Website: walmart
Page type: billing-address
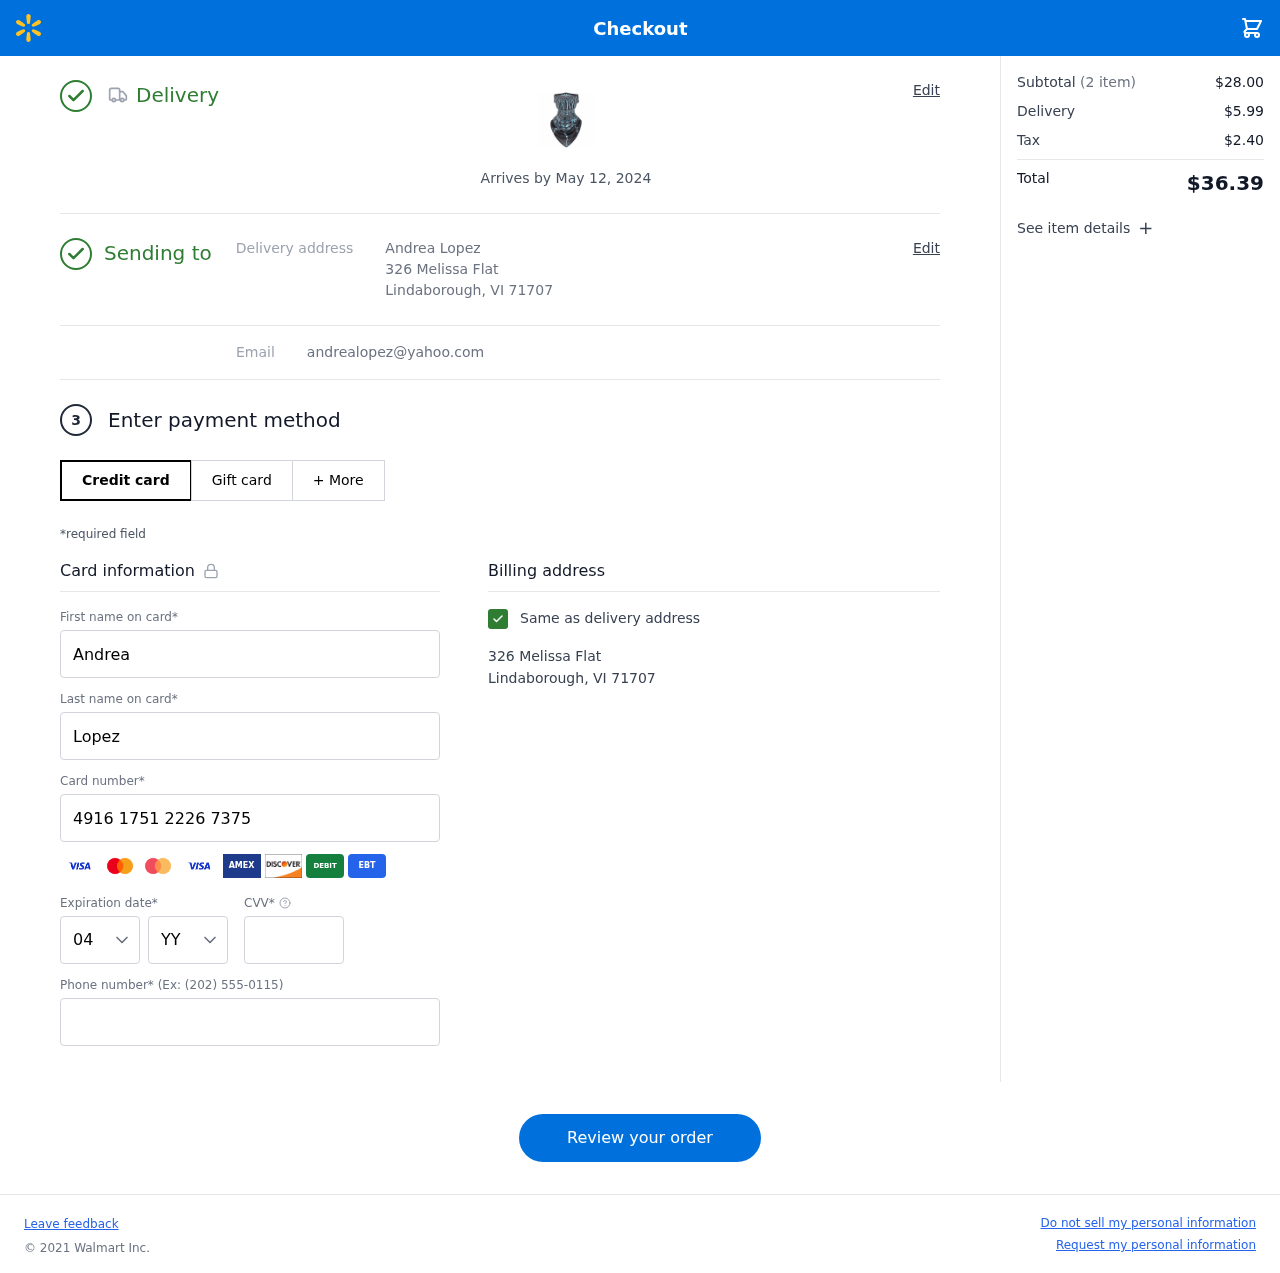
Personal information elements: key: PII_CARD_CVV
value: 464
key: PII_CARD_EXPIRY_MONTH
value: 04
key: PII_CARD_EXPIRY_YEAR
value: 26
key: PII_CARD_NUMBER
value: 4916 1751 2226 7375
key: PII_EMAIL
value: andrealopez@yahoo.com
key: PII_FIRSTNAME
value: Andrea
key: PII_FULLNAME
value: Andrea Lopez
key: PII_LASTNAME
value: Lopez
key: PII_PHONE
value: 9725454702
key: PII_STREET
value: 326 Melissa Flat
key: PII_CITY_STATE_ZIP
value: Lindaborough, VI 71707
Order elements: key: ORDER_DELIVERY_DATE
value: Arrives by May 12, 2024
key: ORDER_NUM_ITEMS
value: (2 item)
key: ORDER_SUBTOTAL
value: $28.00
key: ORDER_SHIPPING_COST
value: $5.99
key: ORDER_TAX
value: $2.40
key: ORDER_TOTAL
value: $36.39